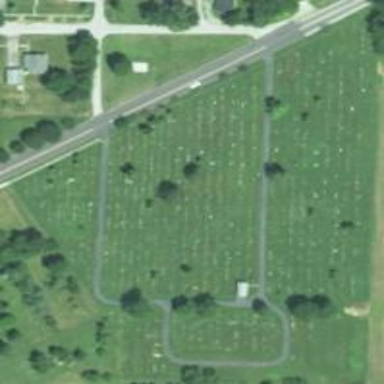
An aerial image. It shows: Cemetery.